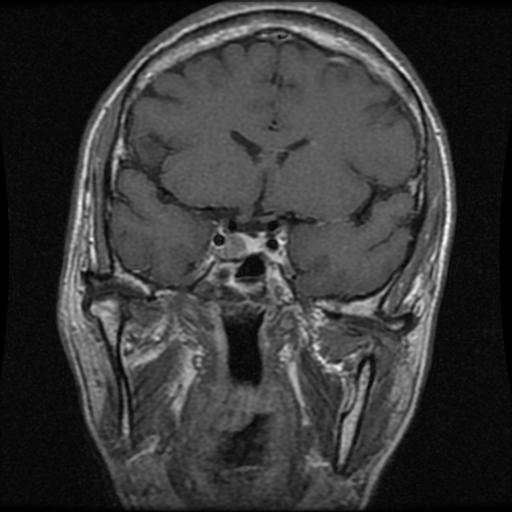
Label: pituitary